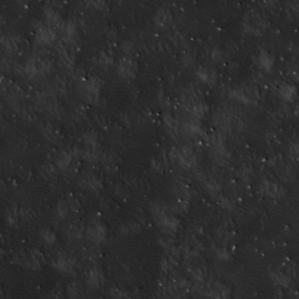
Label: non_frost